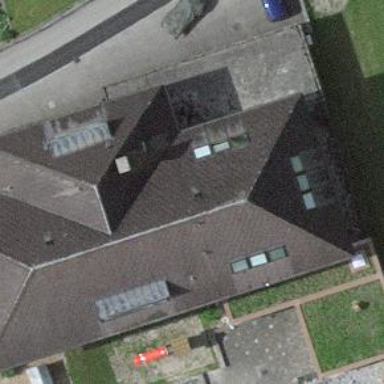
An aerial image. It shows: School building.